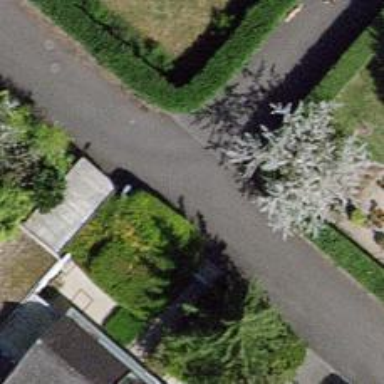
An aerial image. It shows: Smooth asphalt road in residential area.